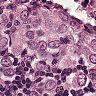
Metastatic tissue present: yes